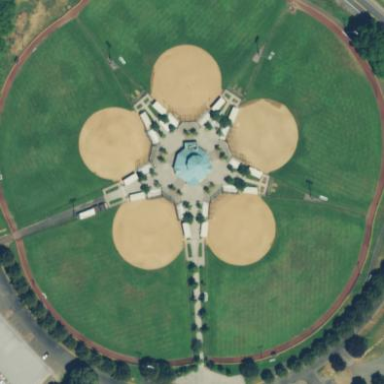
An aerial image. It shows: Baseball pitch for leisure and sports activities.